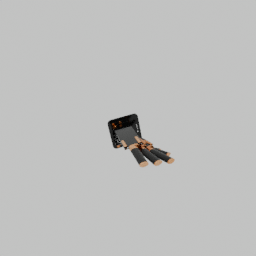
Label: tools